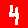
Digit: 4